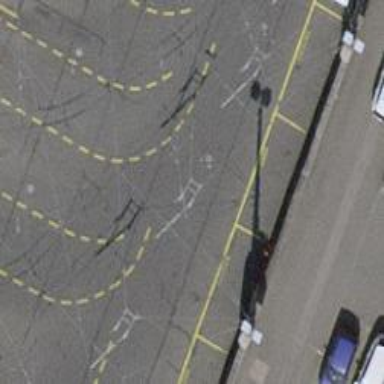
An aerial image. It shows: Service road designated for buses.